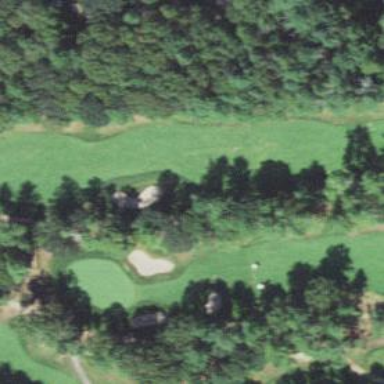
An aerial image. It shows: Grassy area designated as golf fairway.